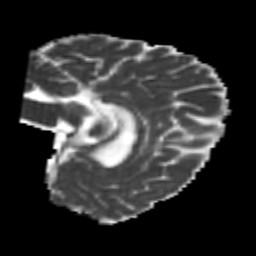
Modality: MD
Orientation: sagittal
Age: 20
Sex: male
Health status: healthy
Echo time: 0.074 s